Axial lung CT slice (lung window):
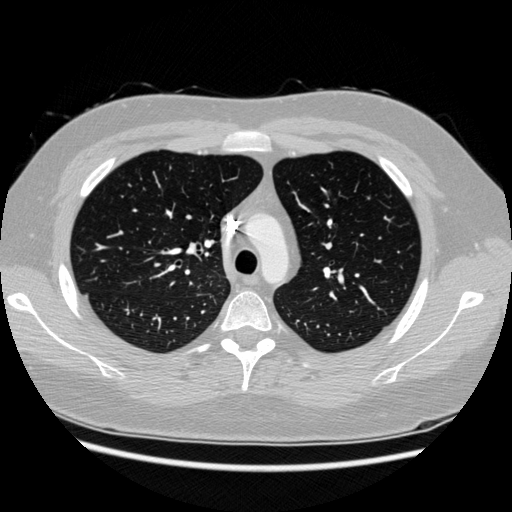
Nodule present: no